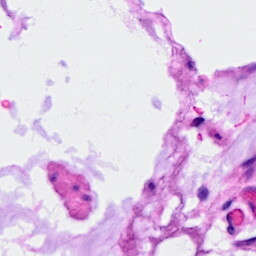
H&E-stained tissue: Ovarian